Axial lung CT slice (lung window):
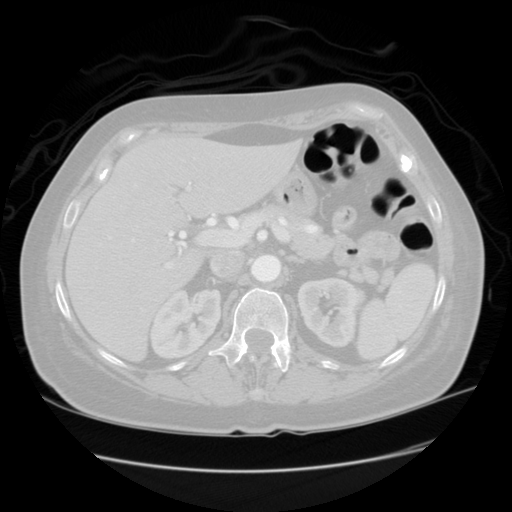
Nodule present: no